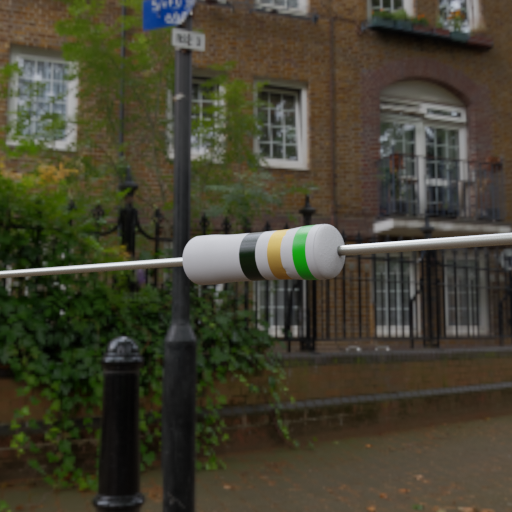
Resistor colour bands (in order): black, gold, green